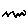
Label: zigzag